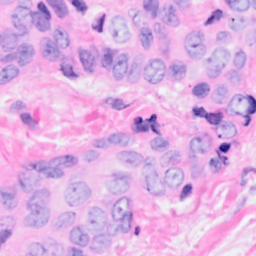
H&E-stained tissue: Breast